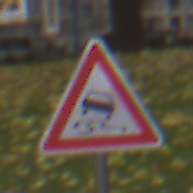
Verkehrszeichen: SchleuderOderRutschgefahr
Umgebung: Outdoor, Nature
Tageszeit: MorningAfternoon
Wetter: Overcast
Licht: Natural
Jahreszeit: Autumn
Kontrast: LowContrast